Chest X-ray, AP view. Patient: 54 years old, sex M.
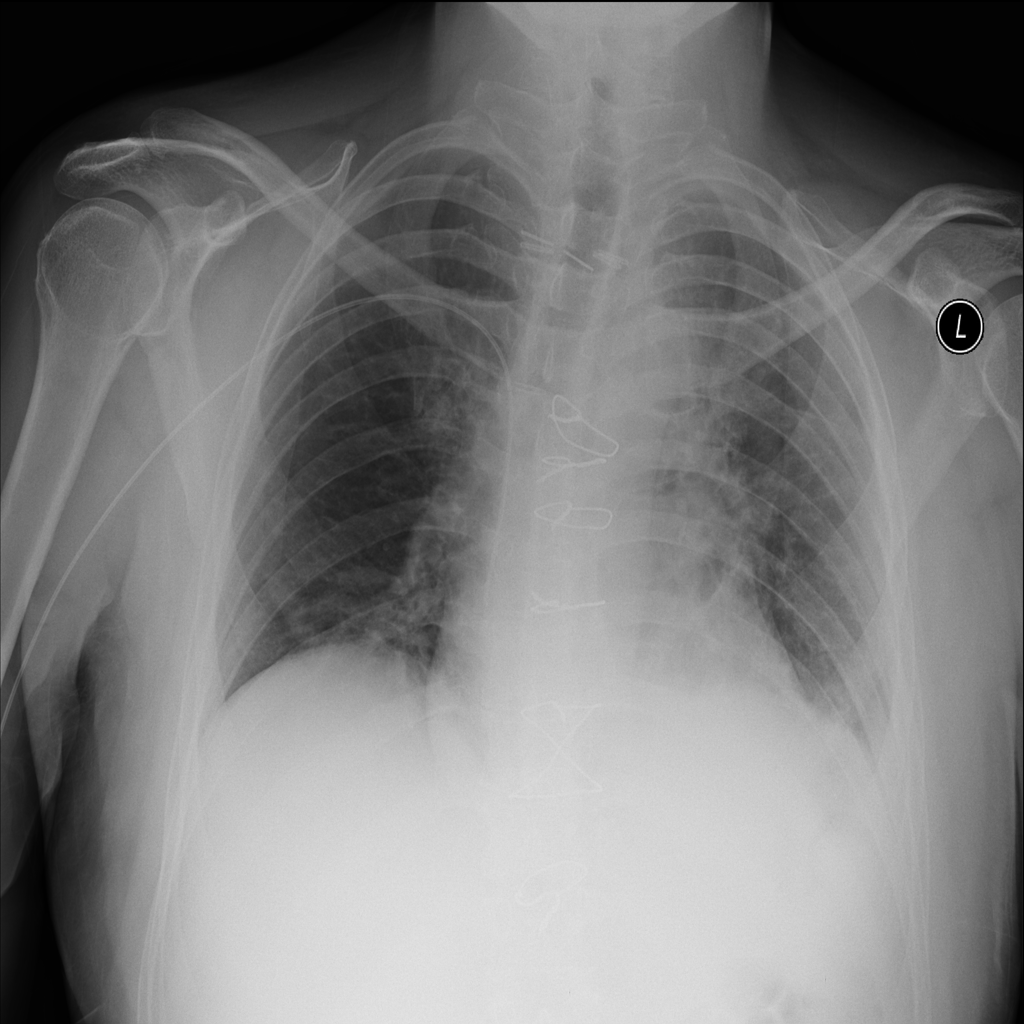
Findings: No Finding